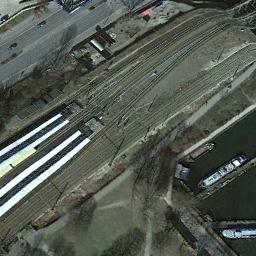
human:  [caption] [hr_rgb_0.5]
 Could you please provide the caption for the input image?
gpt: A lot of buildings are beside the railway station .

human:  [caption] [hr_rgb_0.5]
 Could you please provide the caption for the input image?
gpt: There is a good railway station in the suburbs .

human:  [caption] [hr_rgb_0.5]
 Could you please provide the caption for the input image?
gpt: The railway station has some railways and white trains and the waters is next to the railway station .

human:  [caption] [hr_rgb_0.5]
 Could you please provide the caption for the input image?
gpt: The railway station is on the bare land next to the road .

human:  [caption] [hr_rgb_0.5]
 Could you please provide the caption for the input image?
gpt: There are some withered trees and a lake beside the railway station .